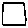
Label: square